Question: I am working on a Windows Phone 8 app, and have a question about UI design. Please take a look at the image below:

What I am trying to add to my app is something like the above UI under "recent" tab. That is, some kind of live tile style thing with-in the app.
If anyone has experience about how to build such kind of in-app tiles, please share some idea or code sample.
Thank you
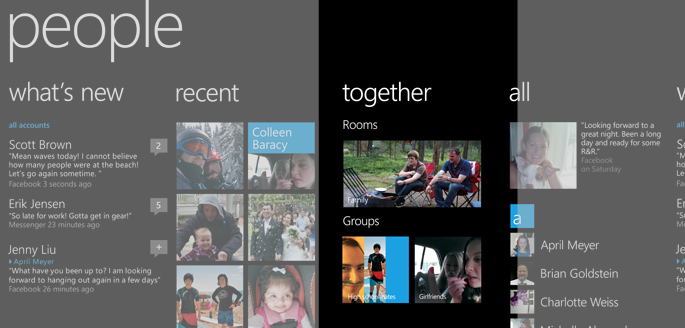
Answer: The <URL> provides a Windows Phone HubTile control:

<URL> is a tutorial on the Nokia Wiki that explains how to use it.